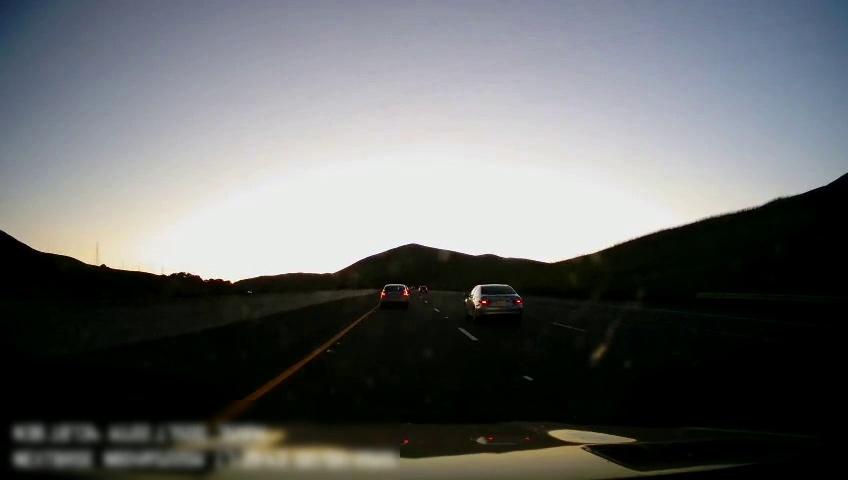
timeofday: Day
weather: Sunny
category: Drivable Space
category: Vehicles | Car
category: Vehicles | Car
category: Lanes | Alternate Lane
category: Lanes | Current Lane
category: Lanes | Current Lane
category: Lanes | Alternate Lane
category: Lanes | Alternate Lane